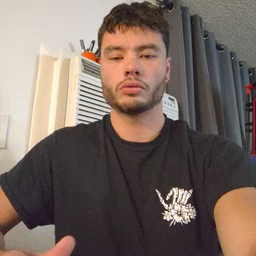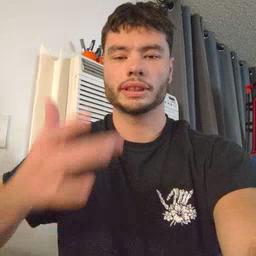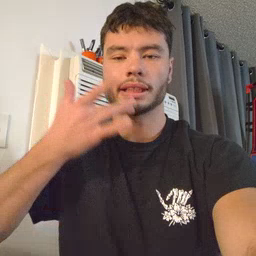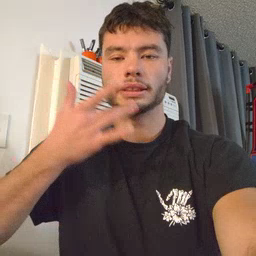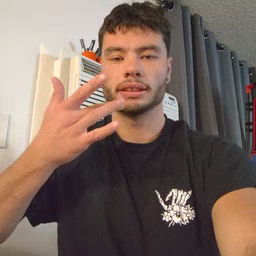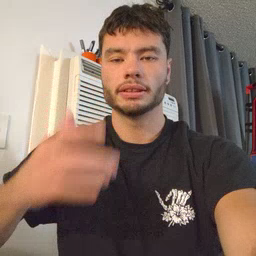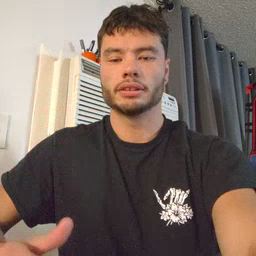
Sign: taste